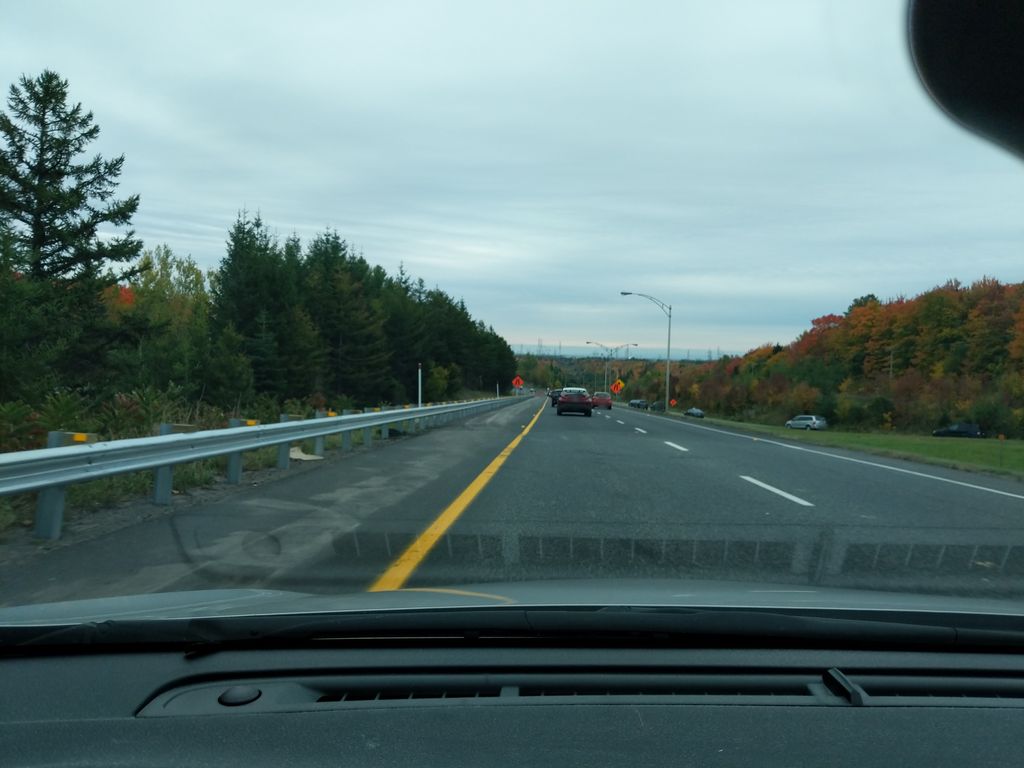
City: quebec_city